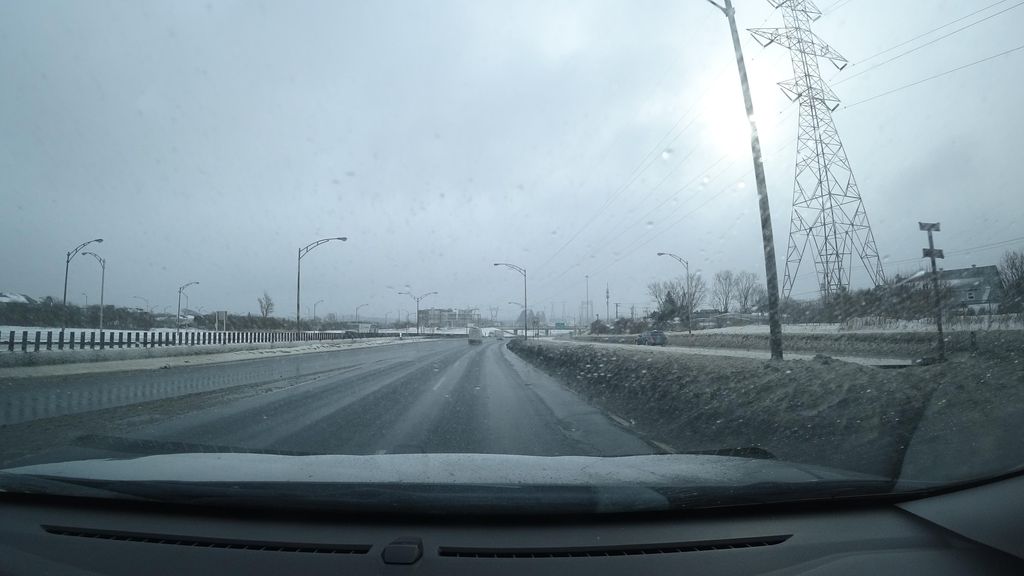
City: quebec_city